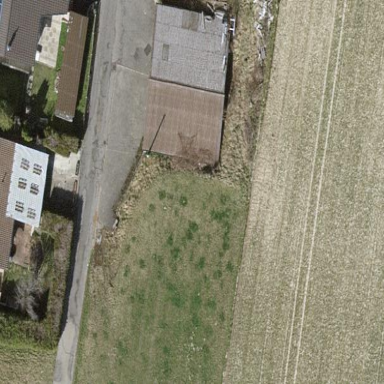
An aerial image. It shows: Farmyard area.